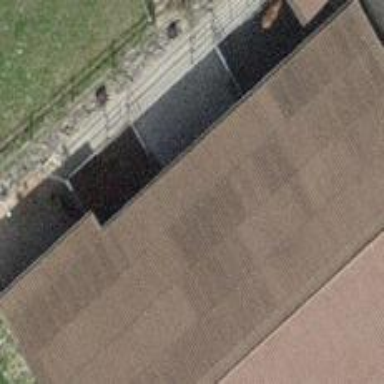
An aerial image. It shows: View of roof of building.